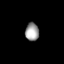
Tissue: lung
Cell type: Epithelial cells
Senescence score: 0.6765
Nuclear area (px): 241
Mean DAPI intensity: 156.639